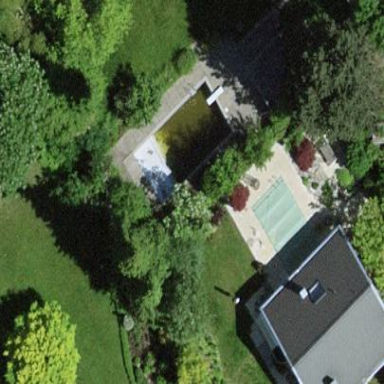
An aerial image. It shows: Swimming pool located in leisure land.